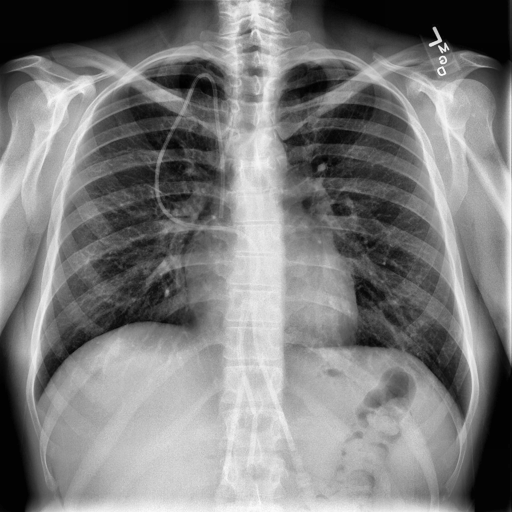
Finding: NORMAL